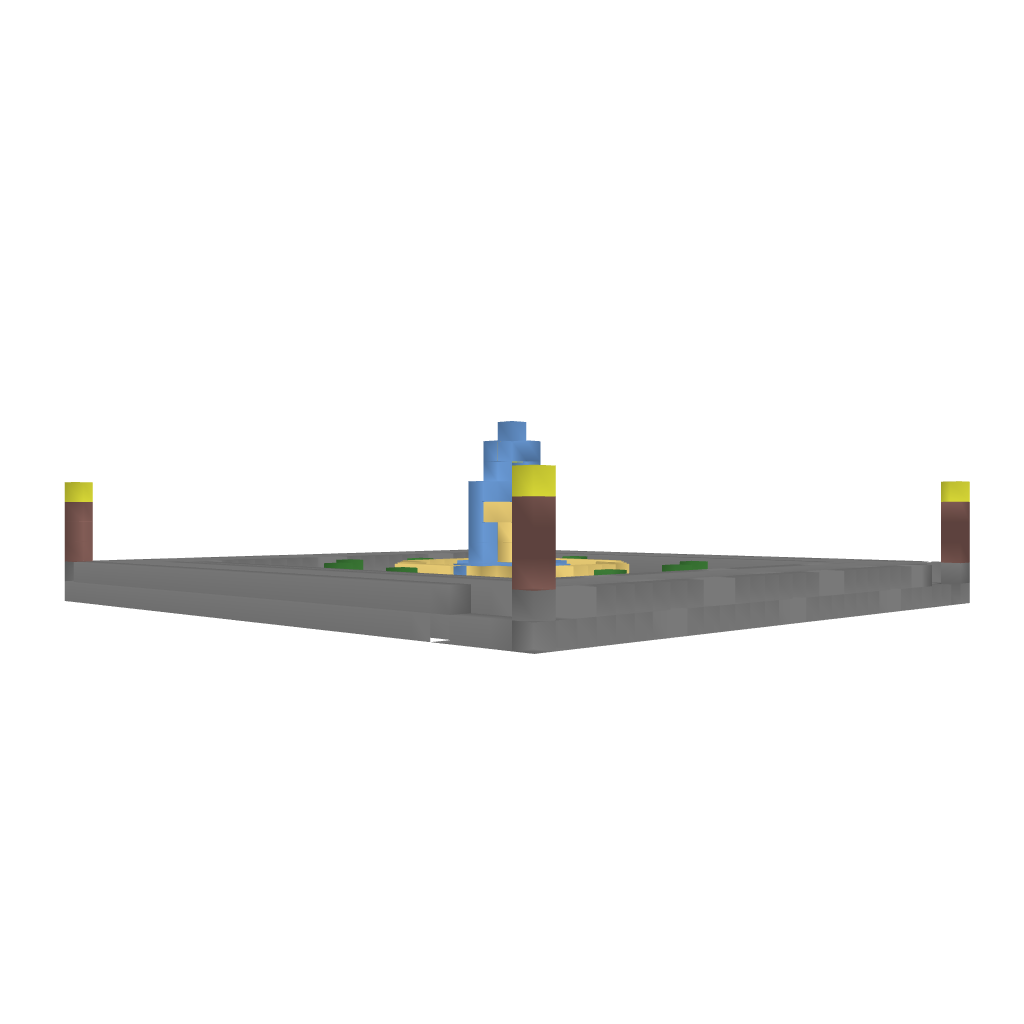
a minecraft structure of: Fountain good quality